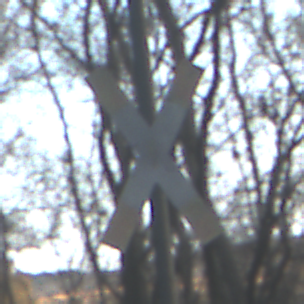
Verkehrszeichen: Andreaskreuz
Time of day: SunriseSunset
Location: Outdoor (Nature)
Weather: Clear
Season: Winter
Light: Natural